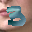
Label: 3